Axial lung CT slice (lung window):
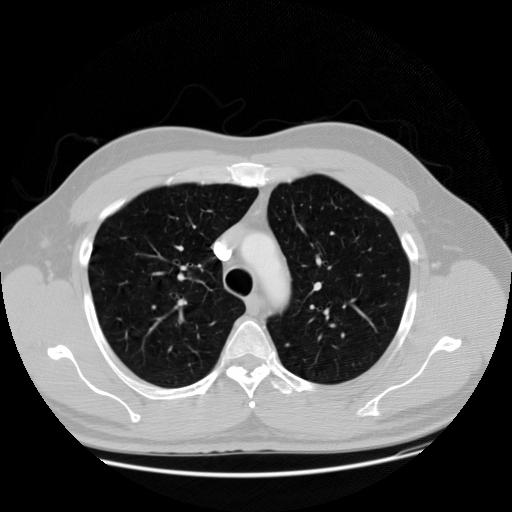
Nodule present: no